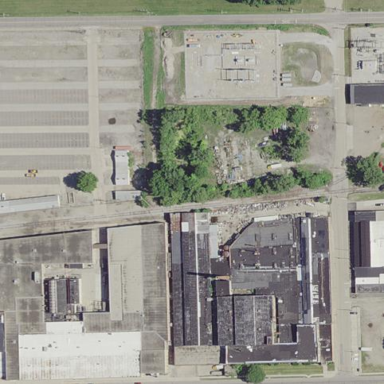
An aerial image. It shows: Historic factory.